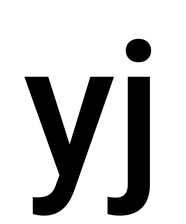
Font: Roboto_Medium